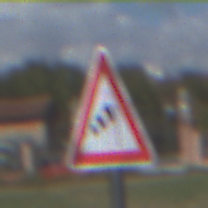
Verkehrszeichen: SeitenwindVonRechts
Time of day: MorningAfternoon
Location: Outdoor (Suburban)
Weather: PartlyCloudy
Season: NotSpecified
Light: Natural